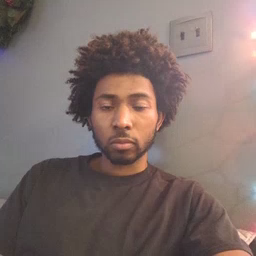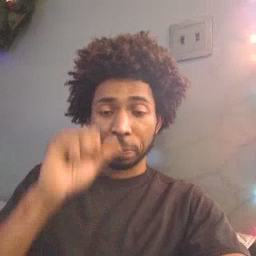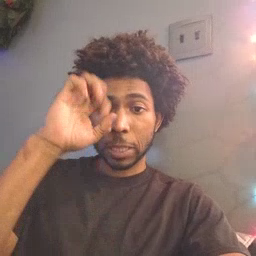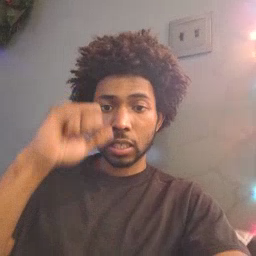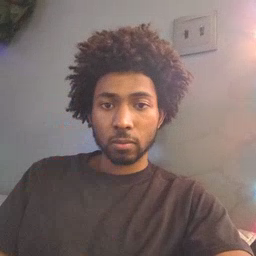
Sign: awake